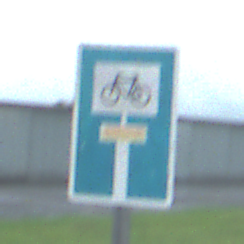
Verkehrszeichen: SackgasseRadverkehrDurchlaessig
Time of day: Midday
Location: Outdoor (Suburban)
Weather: Overcast
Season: NotSpecified
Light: Natural